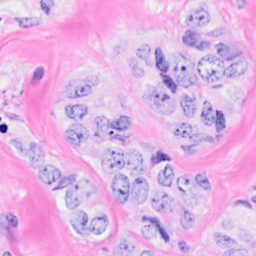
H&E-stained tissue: Breast